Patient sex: F
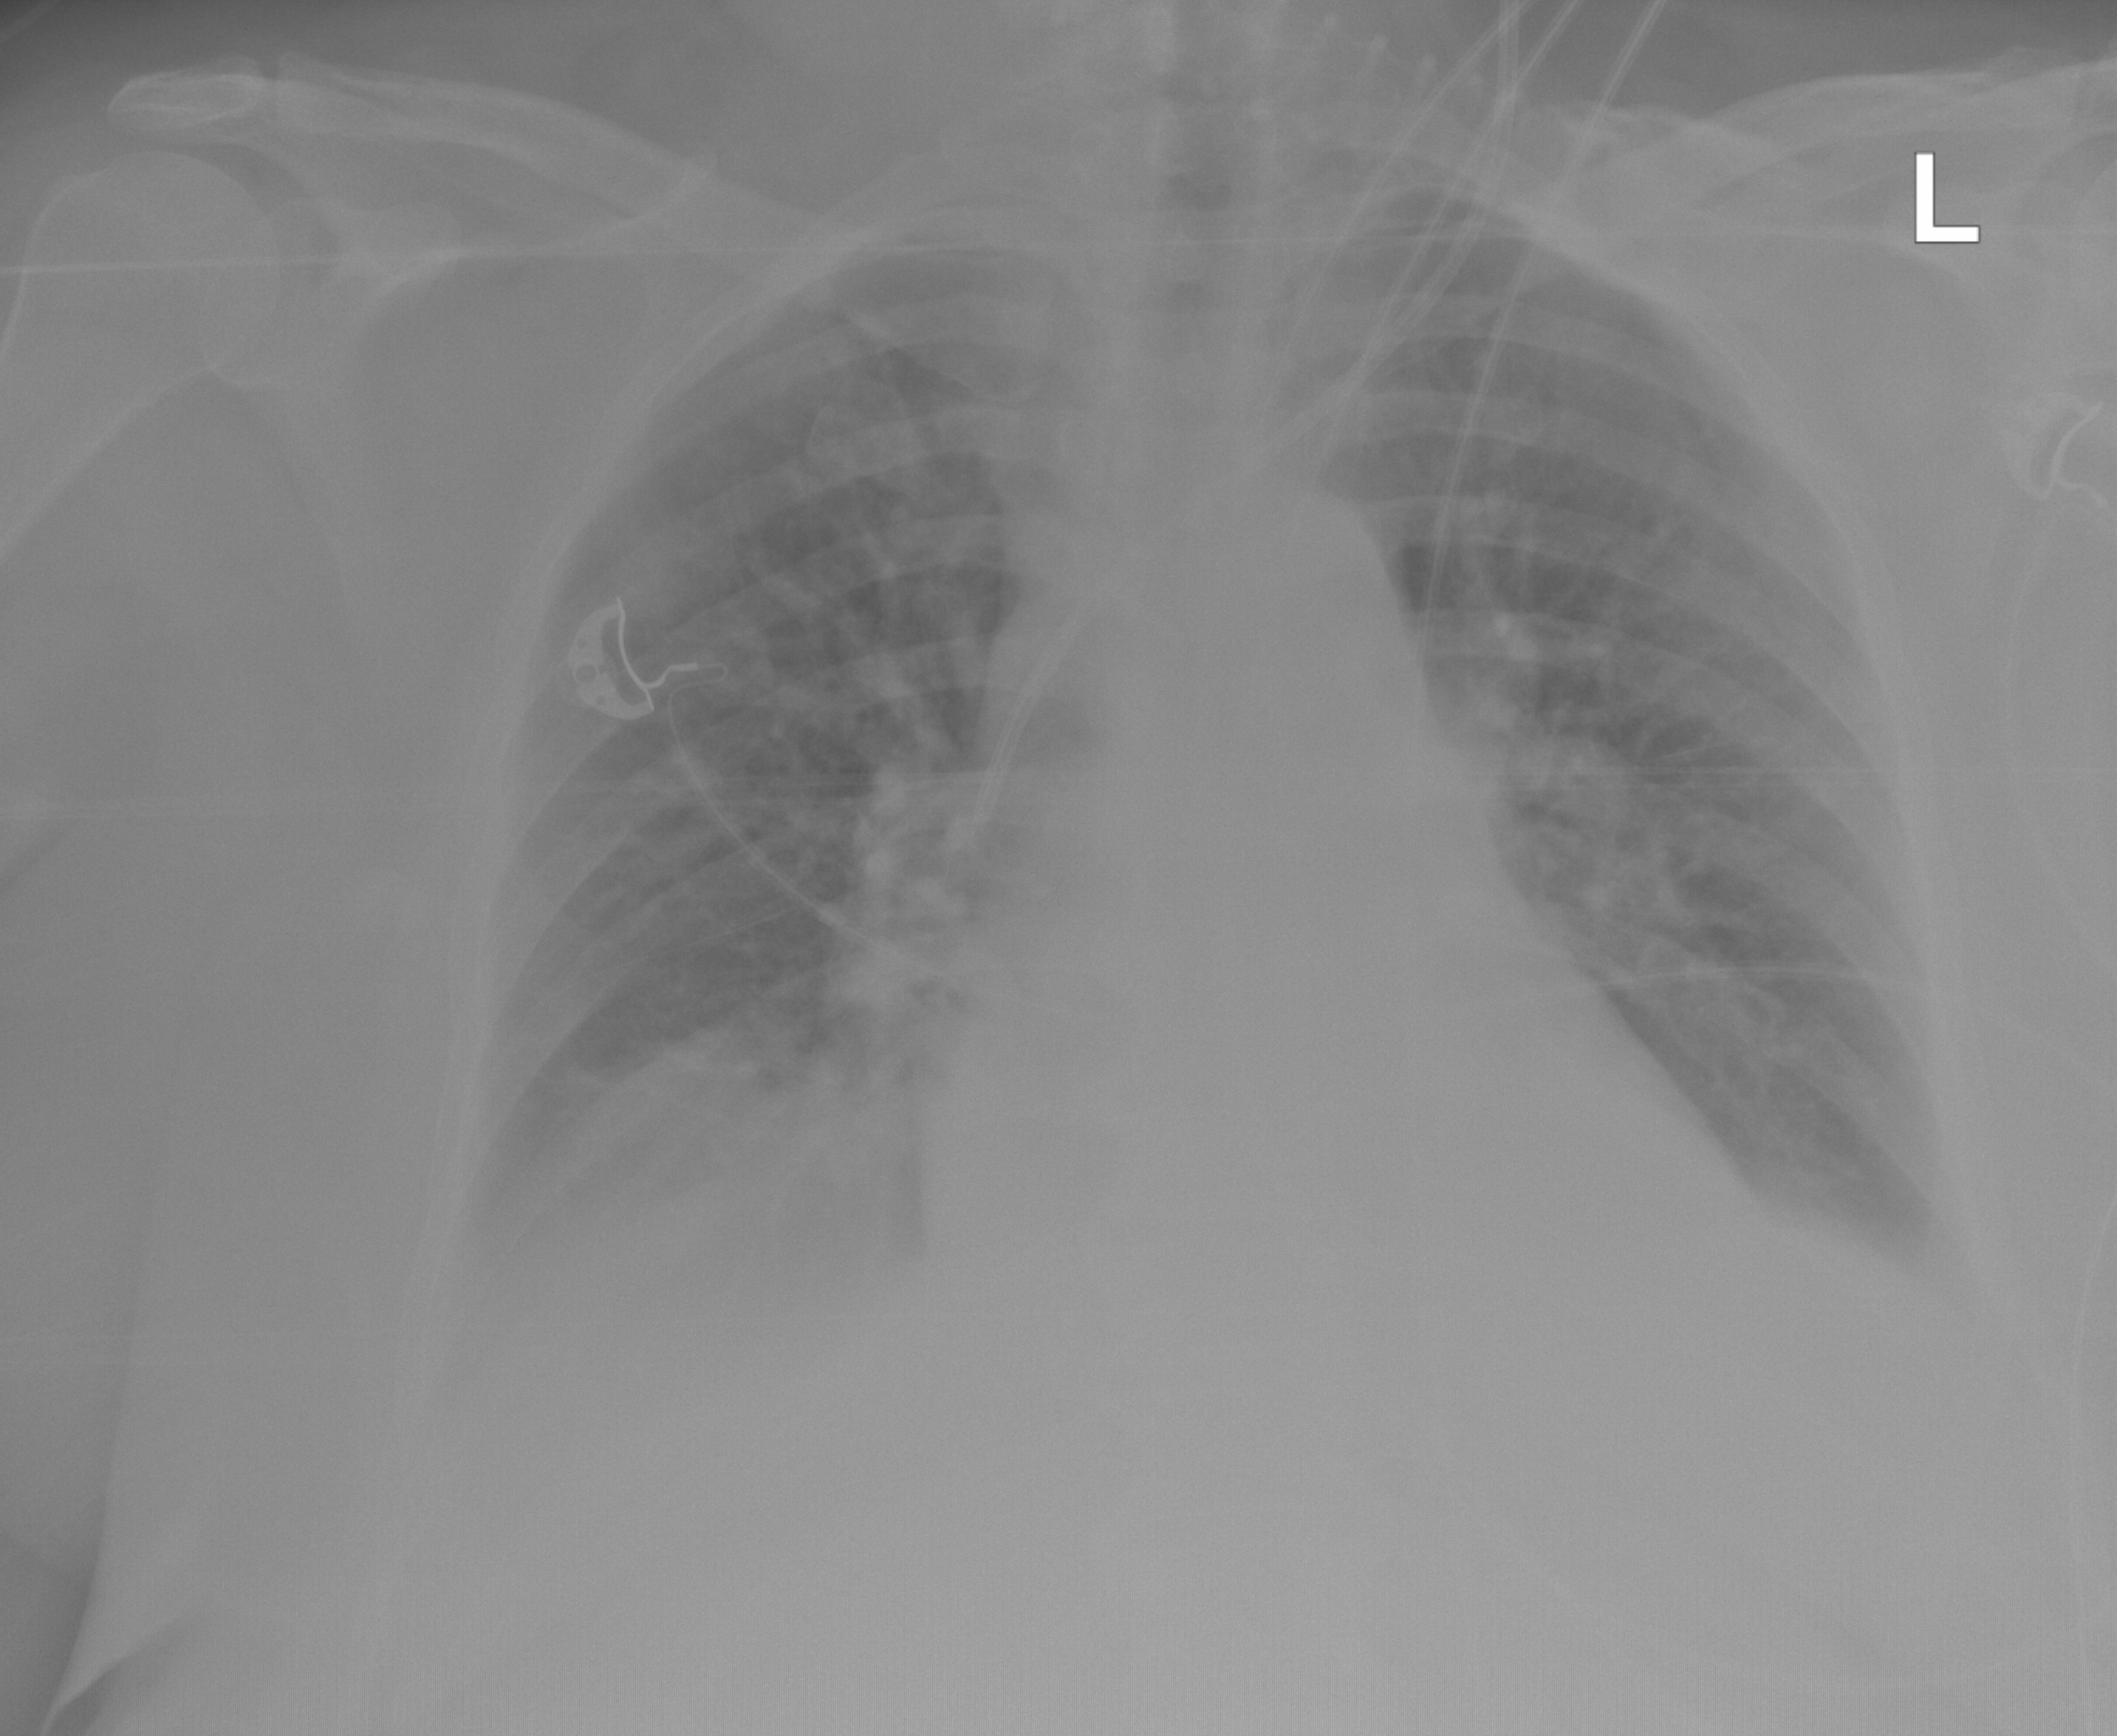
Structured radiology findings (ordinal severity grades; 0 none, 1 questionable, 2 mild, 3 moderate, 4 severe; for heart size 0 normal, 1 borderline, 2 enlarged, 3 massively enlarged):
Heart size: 2
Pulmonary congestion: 2
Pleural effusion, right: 2
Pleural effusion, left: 2
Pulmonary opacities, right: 2
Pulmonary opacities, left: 0
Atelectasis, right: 2
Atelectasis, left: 2